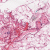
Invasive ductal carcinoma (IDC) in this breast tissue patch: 0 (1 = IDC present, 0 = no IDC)